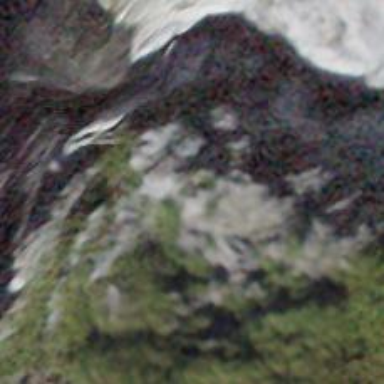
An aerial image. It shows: Beautiful waterfall in nature.